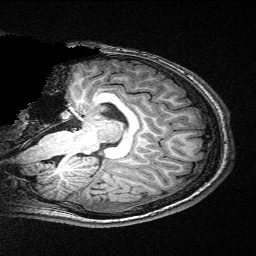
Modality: T1w
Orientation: sagittal
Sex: male
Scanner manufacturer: siemens
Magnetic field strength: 3 T
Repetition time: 2.3 s
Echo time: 0.00336 s